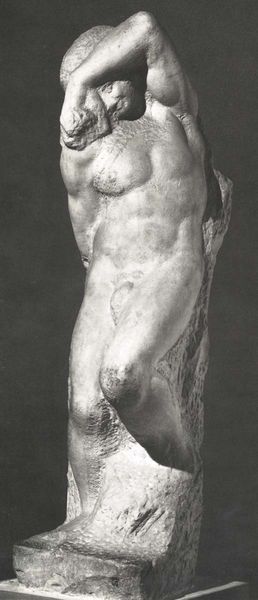
Titel: Jugendlicher Sklave
Künstler: Michelangelo
Institution: Florenz, Galleria dell’ Accademia
Schlagwörter: akt, mann, nackt, frau, marmor, weiss, arm, sockel, stein, figur, skulptur, statue, bein, muskeln, granit, kontrapost, ellenbogen, foto, schwarzweiss, gemeisselt, aufrecht stehend, halbtorso